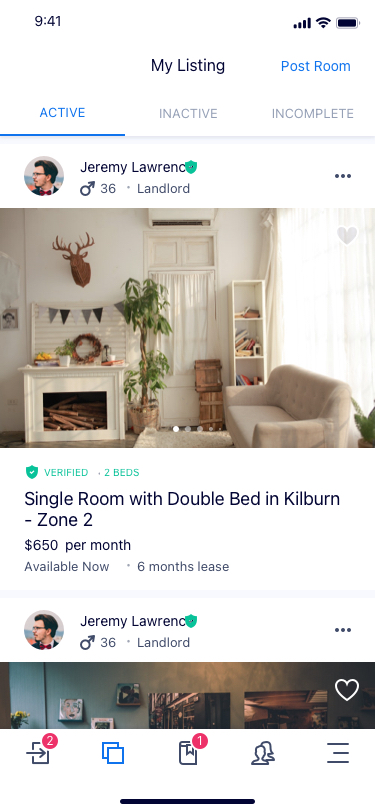
Text in this UI design:
Single Room with Double Bed in Kilburn - Zone 2
$650
per month
active
Inactive
Incomplete